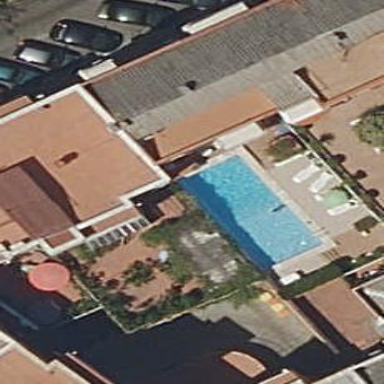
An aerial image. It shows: Swimming pool located in leisure land.